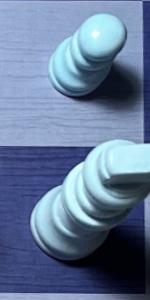
Label: King_White